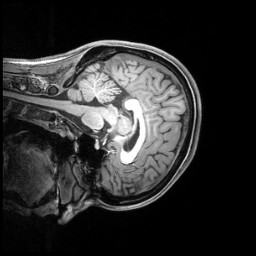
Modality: T1w
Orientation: sagittal
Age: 29
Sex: female
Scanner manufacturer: siemens
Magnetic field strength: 3 T
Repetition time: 2.4 s
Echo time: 0.00219 s